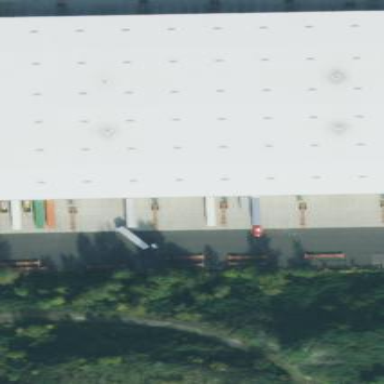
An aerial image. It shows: Warehouse.